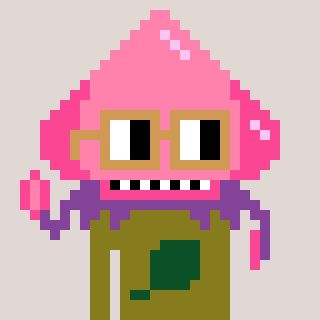
a pixel art character with square brown glasses, a squid-shaped head and a gunk-colored body on a warm background